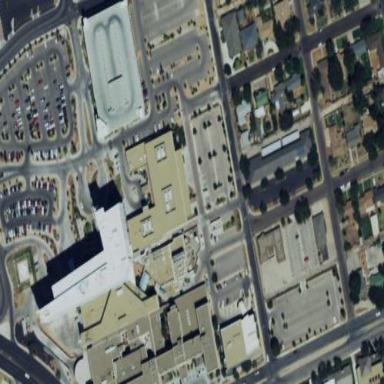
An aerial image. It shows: Healthcare facility identified as hospital.